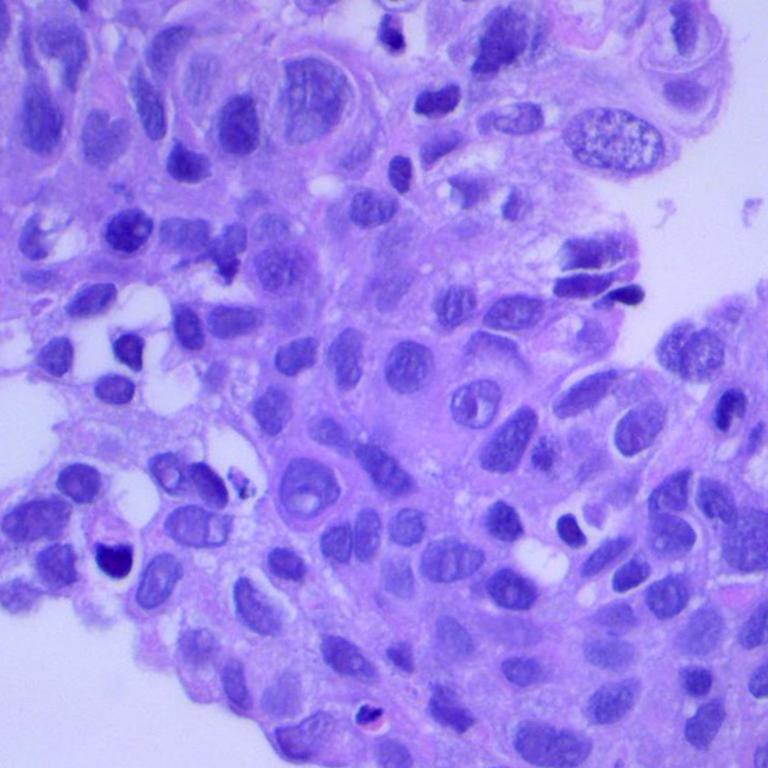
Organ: lung
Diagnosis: squamous carcinomas